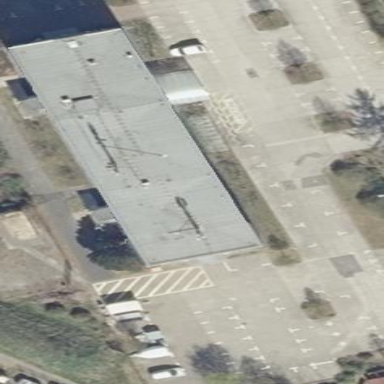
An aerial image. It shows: White office building with flat roof made of black tar paper. The roof is oriented along the building.